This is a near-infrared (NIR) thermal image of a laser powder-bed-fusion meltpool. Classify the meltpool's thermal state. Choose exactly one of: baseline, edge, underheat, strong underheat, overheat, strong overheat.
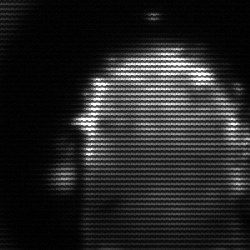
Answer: baseline